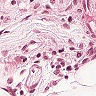
Metastatic tissue present: no